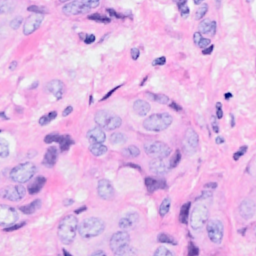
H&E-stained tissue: Breast